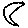
Label: moon